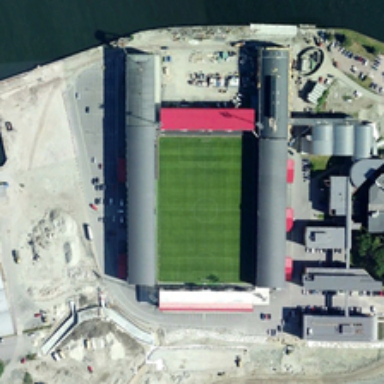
A stadium with some cars parked outside is near a river .